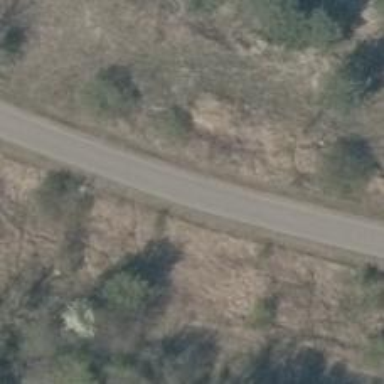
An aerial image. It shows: Asphalt service road.